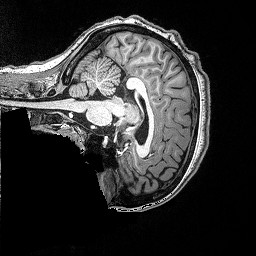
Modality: T1w
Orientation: sagittal